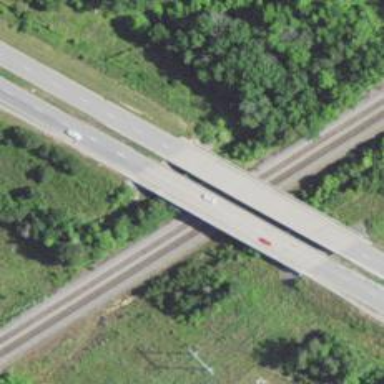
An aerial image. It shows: Man-made bridge.